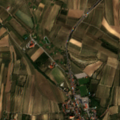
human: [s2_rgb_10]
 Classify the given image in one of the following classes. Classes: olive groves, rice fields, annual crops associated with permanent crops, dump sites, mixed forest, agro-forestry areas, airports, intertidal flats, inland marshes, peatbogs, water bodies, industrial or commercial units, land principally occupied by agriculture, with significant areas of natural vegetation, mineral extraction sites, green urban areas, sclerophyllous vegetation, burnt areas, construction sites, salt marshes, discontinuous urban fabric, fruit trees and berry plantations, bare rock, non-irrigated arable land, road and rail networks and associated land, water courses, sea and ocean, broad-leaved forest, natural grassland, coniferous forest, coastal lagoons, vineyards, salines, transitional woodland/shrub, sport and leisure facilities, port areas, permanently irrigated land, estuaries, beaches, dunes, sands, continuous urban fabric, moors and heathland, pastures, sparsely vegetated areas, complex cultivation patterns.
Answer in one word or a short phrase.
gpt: discontinuous urban fabric, sport and leisure facilities, non-irrigated arable land, vineyards